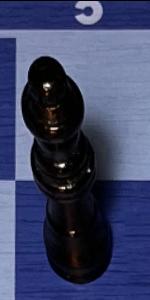
Label: Queen_Black